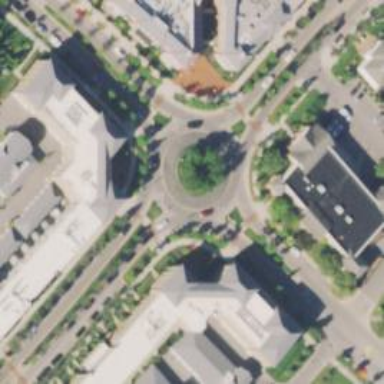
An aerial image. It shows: Roundabout on trunk highway.